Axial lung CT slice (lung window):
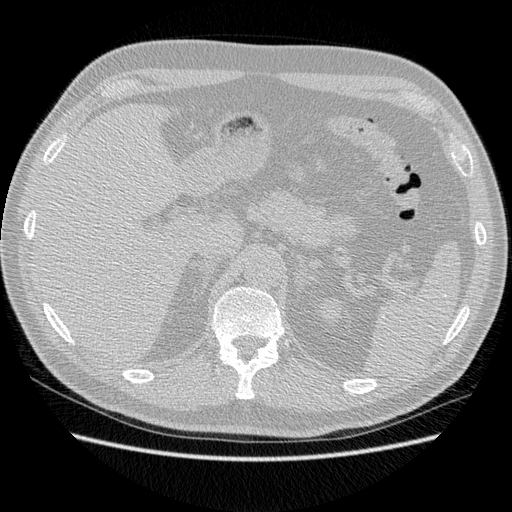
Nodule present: no